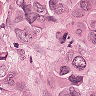
Metastatic tissue present: yes